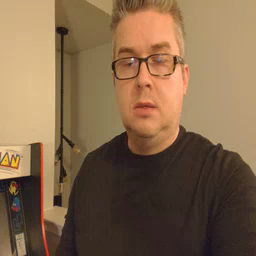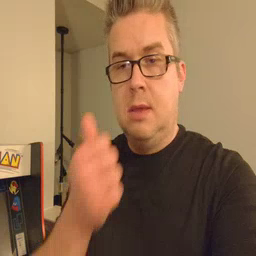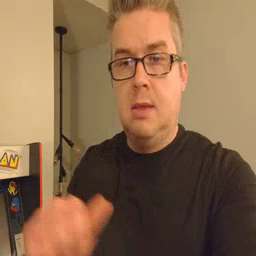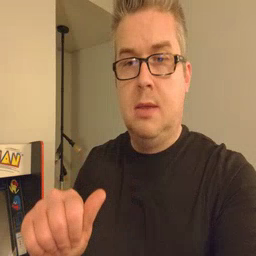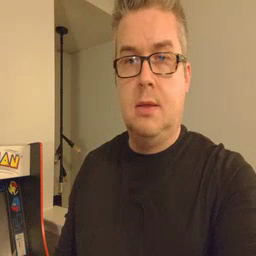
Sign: any